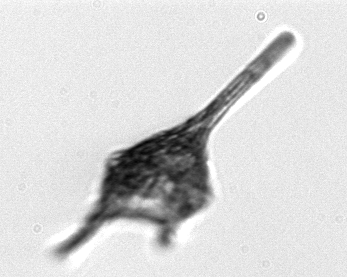
Label: Tripos_lineatus